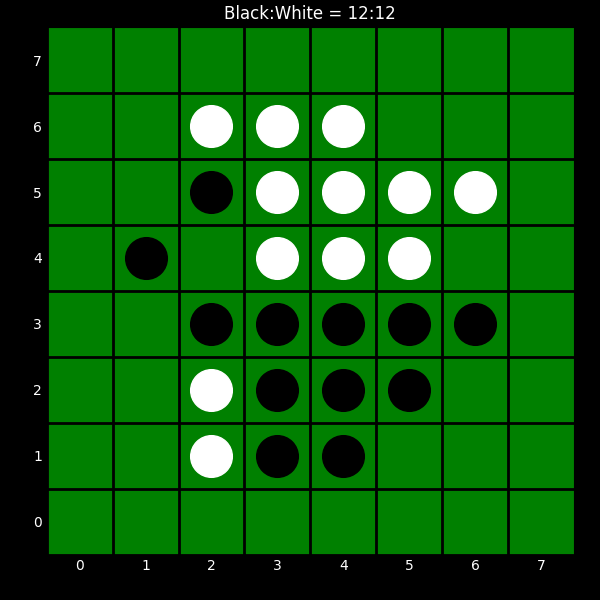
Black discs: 12
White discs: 12